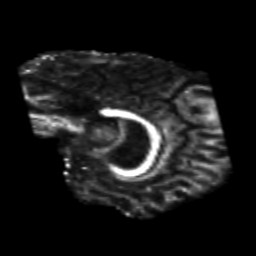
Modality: FA
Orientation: sagittal
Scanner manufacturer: siemens
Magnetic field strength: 3 T
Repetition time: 6.8 s
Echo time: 0.093 s